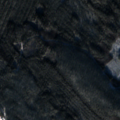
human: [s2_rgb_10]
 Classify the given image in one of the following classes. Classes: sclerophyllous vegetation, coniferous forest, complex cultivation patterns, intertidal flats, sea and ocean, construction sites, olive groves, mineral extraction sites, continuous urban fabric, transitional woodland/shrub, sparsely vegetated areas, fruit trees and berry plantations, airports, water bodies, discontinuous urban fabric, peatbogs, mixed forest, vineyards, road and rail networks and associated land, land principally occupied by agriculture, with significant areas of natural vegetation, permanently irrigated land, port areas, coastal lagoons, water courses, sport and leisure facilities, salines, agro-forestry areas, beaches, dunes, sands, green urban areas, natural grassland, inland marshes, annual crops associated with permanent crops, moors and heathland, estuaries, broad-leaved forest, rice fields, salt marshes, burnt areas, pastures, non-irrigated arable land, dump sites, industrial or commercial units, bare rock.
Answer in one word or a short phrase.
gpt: coniferous forest, mixed forest